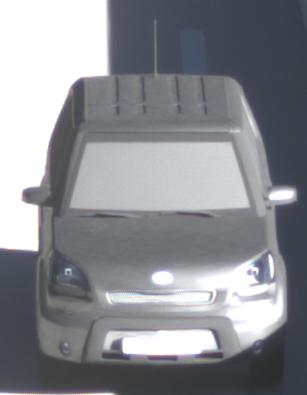
Make: KIA
Model: Soul 1.6
Detailed model: Soul (AM)
Model produced from: 2009/02
Model produced until: 2009/11
Doors: 5
Color: gray
Road condition: dry road
Daytime: sunrise or sunset
Contrast: medium contrast